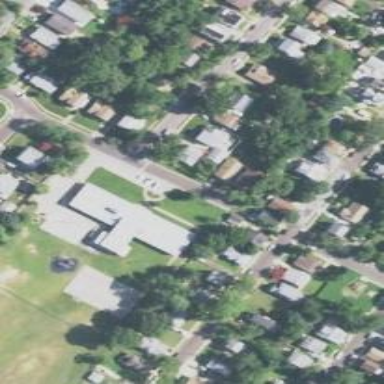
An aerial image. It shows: School.